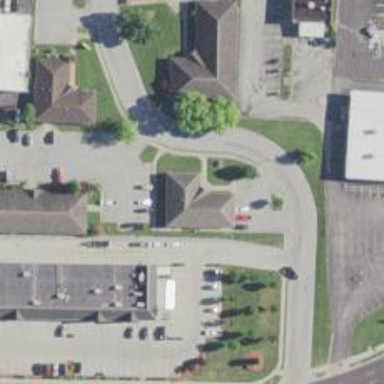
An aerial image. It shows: Healthcare clinic.